Interaction volume radius: 5 \u00c5
Interaction volume height: 25 \u00c5
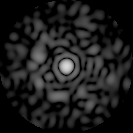
Disorder parameter: 0.87